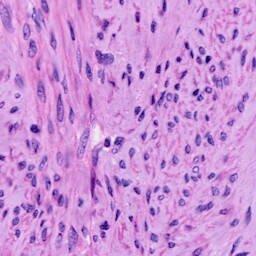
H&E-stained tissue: Cervix